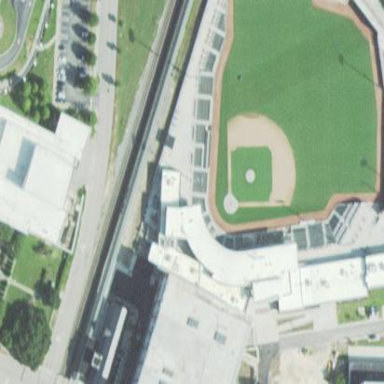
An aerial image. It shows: Baseball stadium.